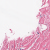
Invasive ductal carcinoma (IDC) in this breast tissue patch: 0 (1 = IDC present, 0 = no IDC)